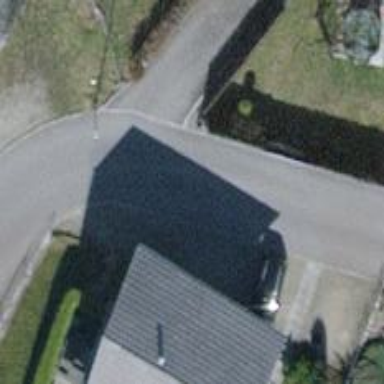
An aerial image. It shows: Paved driveway designated as service road.